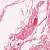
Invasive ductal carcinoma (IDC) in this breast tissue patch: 0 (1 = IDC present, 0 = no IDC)